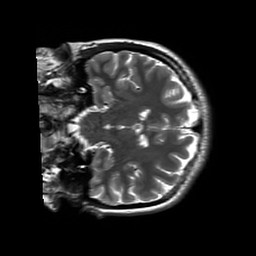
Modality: T2w
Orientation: coronal
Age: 22
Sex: female
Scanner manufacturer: siemens
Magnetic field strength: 3 T
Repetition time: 8.53 s
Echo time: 0.091 s